Interaction volume radius: 5 \u00c5
Interaction volume height: 15 \u00c5
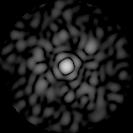
Disorder parameter: 0.8624